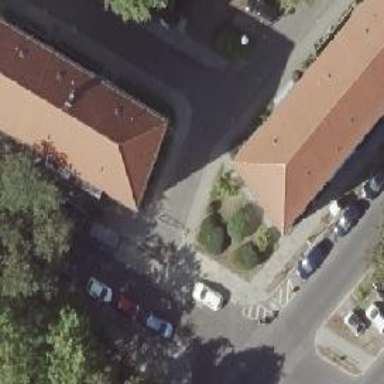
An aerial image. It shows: Driveway road with sidewalks on both sides.